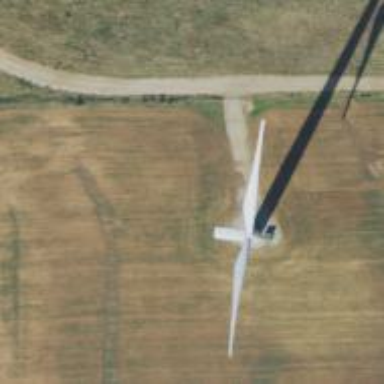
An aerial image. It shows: Wind generator powered by horizontal-axis wind turbine.